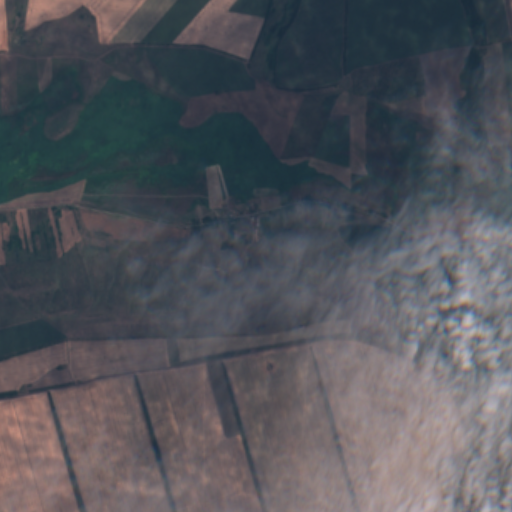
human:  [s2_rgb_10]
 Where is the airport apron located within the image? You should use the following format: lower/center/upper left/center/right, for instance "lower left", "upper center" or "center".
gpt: The airport apron is located in the lower right of the image.
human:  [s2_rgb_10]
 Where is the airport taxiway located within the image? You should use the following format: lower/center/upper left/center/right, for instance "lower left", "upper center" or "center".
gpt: The airport taxiway is located in the lower right of the image.
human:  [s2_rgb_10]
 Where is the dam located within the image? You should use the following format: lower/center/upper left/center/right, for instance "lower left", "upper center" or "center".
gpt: The dam is located in the center right of the image.
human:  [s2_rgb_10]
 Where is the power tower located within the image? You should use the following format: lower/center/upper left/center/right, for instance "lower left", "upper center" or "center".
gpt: The power tower is located in the upper right of the image.
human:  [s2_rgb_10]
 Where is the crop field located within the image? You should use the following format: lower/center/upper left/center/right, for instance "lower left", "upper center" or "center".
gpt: There is no crop field in the image.